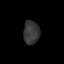
Tissue: lung
Cell type: Epithelial cells
Senescence score: 0.1029
Nuclear area (px): 375
Mean DAPI intensity: 54.477